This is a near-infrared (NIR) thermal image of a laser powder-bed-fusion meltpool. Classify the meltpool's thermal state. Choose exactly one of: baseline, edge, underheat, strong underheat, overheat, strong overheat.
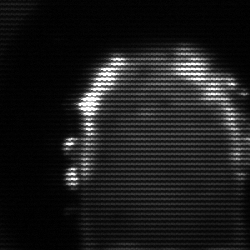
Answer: baseline